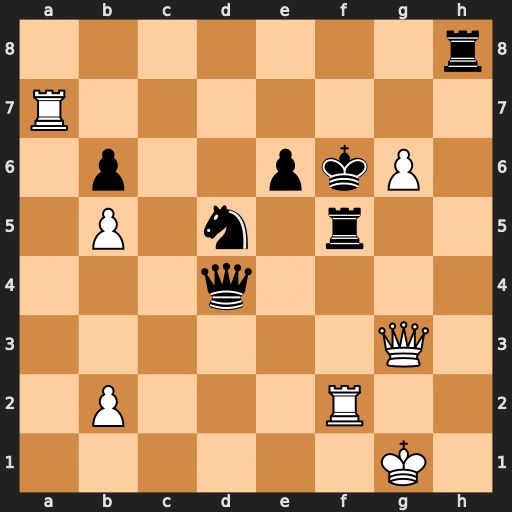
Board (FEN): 7r/R7/1p2pkP1/1P1n1r2/3q4/6Q1/1P3R2/6K1
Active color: w
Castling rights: -
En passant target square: -
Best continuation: Rf7#